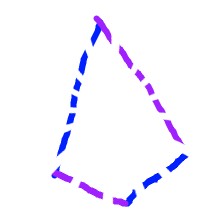
Shape: kite